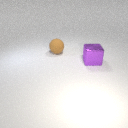
large brown rubber sphere behind large purple metal cube